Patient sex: F
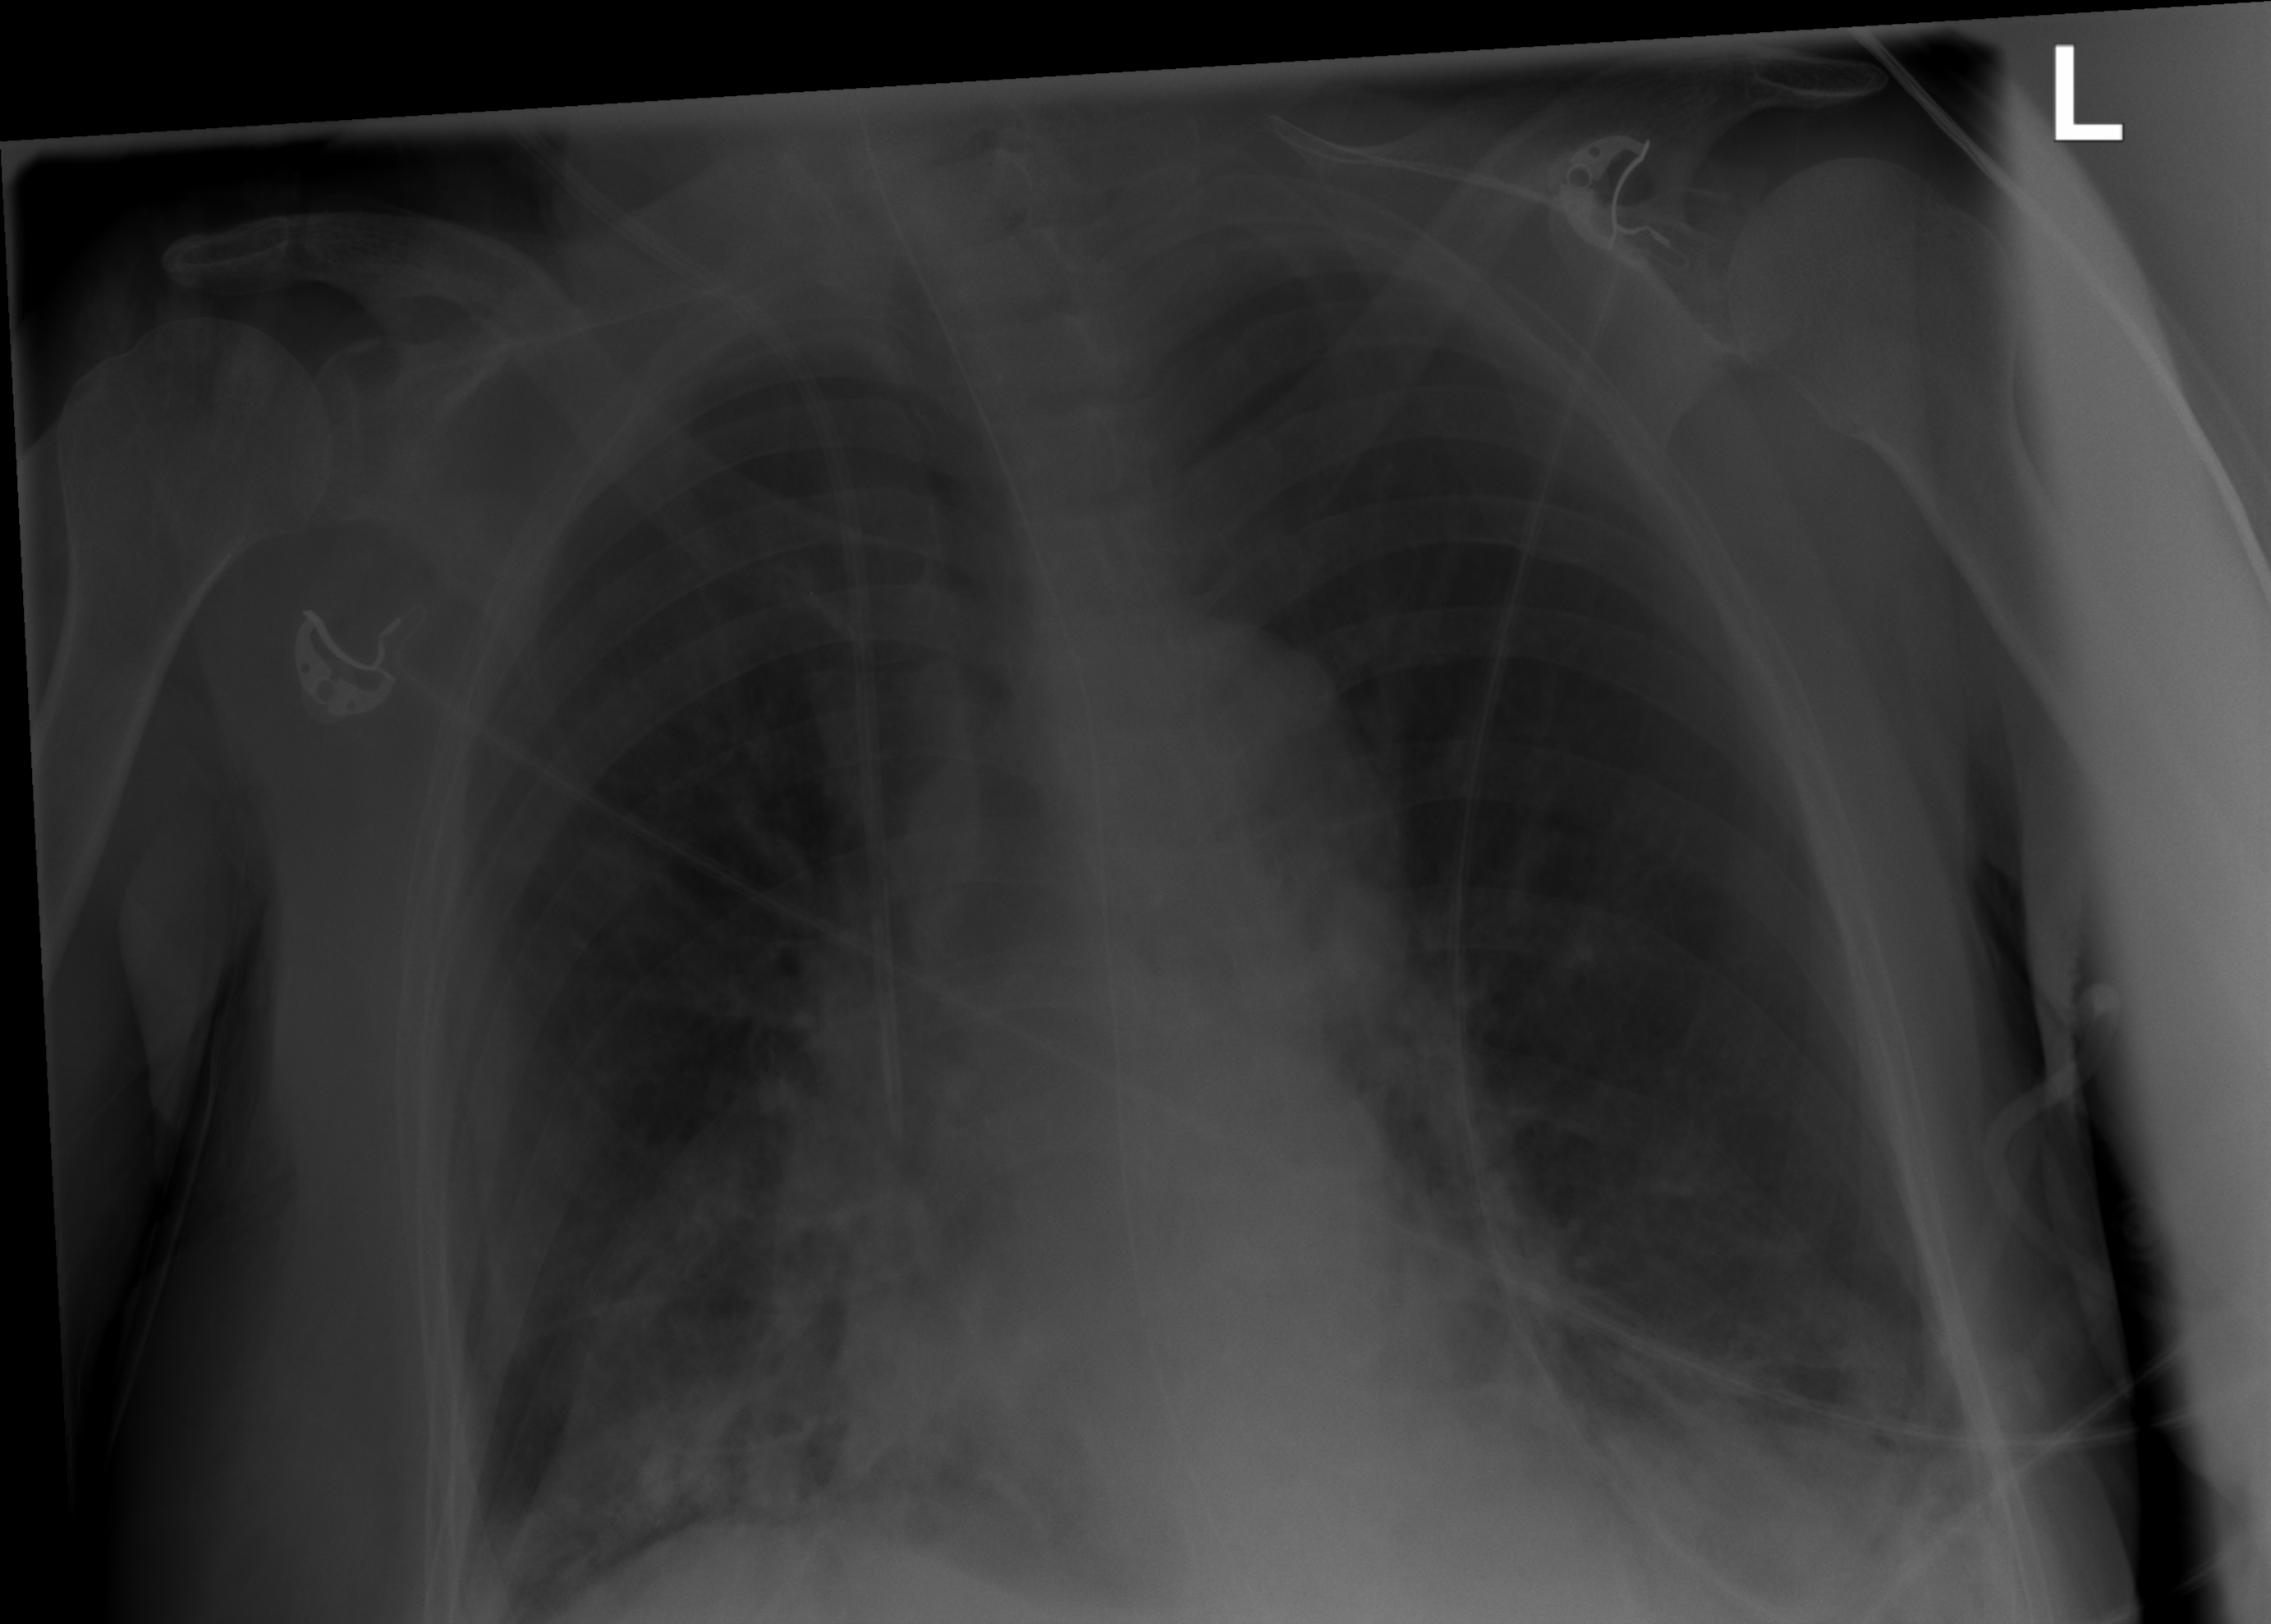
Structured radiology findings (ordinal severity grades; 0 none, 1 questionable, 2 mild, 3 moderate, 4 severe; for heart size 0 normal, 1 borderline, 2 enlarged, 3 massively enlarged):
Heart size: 0
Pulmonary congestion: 0
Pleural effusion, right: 2
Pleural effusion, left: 2
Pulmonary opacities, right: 2
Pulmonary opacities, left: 0
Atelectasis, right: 3
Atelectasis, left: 2